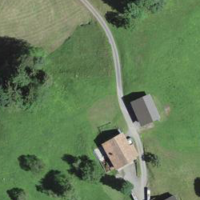
EUNIS habitat code: 24
Species observed at this site:
Cardamine pratensis